Question: I finally got the behavior I want for vertically stacking components that have a preferred height that changes with time. But I needed to use MigLayout.
Is there a way to do this w/o MigLayout? (It's for a library and I don't want to force the dependency unless I have to)
Here's the behavior I'm looking for (which my test program achieves):

In vertical order, there's a resize button, "empty space" (well, a JLabel marked as such), a red rectangle, and a green square. The resize button has fixed height. The red square has a random size that can change at arbitrary times. The green square sets its preferred height to match its width, and I want to expand its width to fill the container. The empty space expands horizontally and vertically to fill the remaining space in the container.
What would work instead of MigLayout?
'''
import java.awt.Color;
import java.awt.Dimension;
import java.awt.FlowLayout;
import java.awt.FontMetrics;
import java.awt.Graphics;
import java.awt.event.ActionEvent;
import java.awt.event.ActionListener;
import java.awt.event.ComponentAdapter;
import java.awt.event.ComponentEvent;
import java.util.Random;
import javax.swing.BorderFactory;
import javax.swing.JButton;
import javax.swing.JFrame;
import javax.swing.JLabel;
import javax.swing.JPanel;
import net.miginfocom.swing.MigLayout;
public class AutoResizeDemo extends JPanel
{
static private class ResizingPanel extends JPanel
{
final private Color color;
private Dimension dpref = new Dimension(100,100);
@Override
protected void paintComponent(Graphics g) {
super.paintComponent(g);
int w = getWidth();
int h = getHeight();
g.setColor(this.color);
g.fillRect(0, 0, w, h);
g.setColor(Color.BLACK);
g.drawRect(0, 0, w-1, h-1);
String s = this.dpref.width+"x"+this.dpref.height;
FontMetrics fm = g.getFontMetrics();
g.drawString(s, 0, fm.getHeight());
}
public ResizingPanel(Color color, boolean isSquare)
{
this.color = color;
if (isSquare)
{
addComponentListener(new ComponentAdapter() {
@Override public void componentResized(ComponentEvent e) {
doResize(getWidth(), getWidth());
}
});
}
}
@Override public Dimension getPreferredSize() {
return this.dpref;
}
public void doResize(int w, int h)
{
this.dpref = new Dimension(w, h);
revalidate();
}
}
public AutoResizeDemo()
{
super(new MigLayout("","[grow]",""));
setPreferredSize(new Dimension(200, 800));
final ResizingPanel resizingPanelRandom = new ResizingPanel(Color.RED, false);
ResizingPanel resizingPanelSquare = new ResizingPanel(Color.GREEN, true);
JPanel buttonPanel = new JPanel(new FlowLayout());
final Random rand = new Random();
addButton(buttonPanel, "resize",new Runnable() {
@Override public void run() {
resizingPanelRandom.doResize(
rand.nextInt(100)+100,
rand.nextInt(100)+100
);
}
});
add(buttonPanel, "wrap");
JLabel spaceLabel = new JLabel("empty space");
spaceLabel.setBorder(BorderFactory.createLineBorder(Color.BLACK));
add(spaceLabel, "push, grow, wrap");
add(resizingPanelRandom, "wrap");
add(resizingPanelSquare,"pushx, growx, wrap");
}
private void addButton(JPanel panel, String title, final Runnable r) {
JButton button = new JButton(title);
button.addActionListener(new ActionListener() {
@Override public void actionPerformed(ActionEvent e) {
r.run();
}
});
panel.add(button);
}
public static void main(String[] args) {
JFrame frame = new JFrame(AutoResizeDemo.class.getSimpleName());
frame.setContentPane(new AutoResizeDemo());
frame.pack();
frame.setDefaultCloseOperation(JFrame.EXIT_ON_CLOSE);
frame.setVisible(true);
}
}
'''
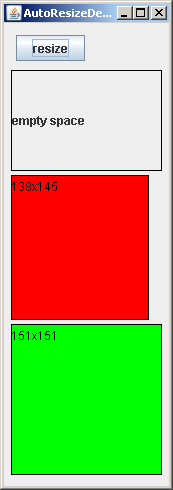
Answer: You can solve this using 'SpringLayout' by wiring all your compenents together and to the edges of their container.
left and top of the button panel to left and top of the container panel
left, right and bottom to the left, right and bottom of the container panel
left to left of container panel and bottom to top of the green panel
top to south of the button panel, left and right to left and right of the container panel, bottom to top of the red panel
I <URL>, there's it can't do.
'''
import java.awt.Color;
import java.awt.Dimension;
import java.awt.FlowLayout;
import java.awt.FontMetrics;
import java.awt.Graphics;
import java.awt.event.ActionEvent;
import java.awt.event.ActionListener;
import java.awt.event.ComponentAdapter;
import java.awt.event.ComponentEvent;
import java.util.Random;
import javax.swing.BorderFactory;
import javax.swing.JButton;
import javax.swing.JFrame;
import javax.swing.JLabel;
import javax.swing.JPanel;
import javax.swing.SpringLayout;
public class AutoResizeDemo2 extends JPanel {
static private class ResizingPanel extends JPanel {
final private Color color;
private Dimension dpref = new Dimension(100, 100);
@Override
protected void paintComponent(Graphics g) {
super.paintComponent(g);
int w = getWidth();
int h = getHeight();
g.setColor(this.color);
g.fillRect(0, 0, w, h);
g.setColor(Color.BLACK);
g.drawRect(0, 0, w - 1, h - 1);
String s = this.dpref.width + "x" + this.dpref.height;
FontMetrics fm = g.getFontMetrics();
g.drawString(s, 0, fm.getHeight());
}
public ResizingPanel(Color color, boolean isSquare) {
this.color = color;
if (isSquare) {
addComponentListener(new ComponentAdapter() {
@Override
public void componentResized(ComponentEvent e) {
doResize(getWidth(), getWidth());
}
});
}
}
@Override
public Dimension getPreferredSize() {
return this.dpref;
}
public void doResize(int w, int h) {
this.dpref = new Dimension(w, h);
revalidate();
}
}
public AutoResizeDemo2() {
SpringLayout layout = new SpringLayout();
setLayout(layout);
setPreferredSize(new Dimension(200, 800));
final ResizingPanel resizingPanelRandom = new ResizingPanel(Color.RED, false);
ResizingPanel resizingPanelSquare = new ResizingPanel(Color.GREEN, true);
JPanel buttonPanel = new JPanel(new FlowLayout());
final Random rand = new Random();
addButton(buttonPanel, "resize", new Runnable() {
@Override
public void run() {
resizingPanelRandom.doResize(rand.nextInt(100) + 100, rand.nextInt(100) + 100);
}
});
add(buttonPanel);
layout.putConstraint(SpringLayout.NORTH, buttonPanel, 5, SpringLayout.NORTH, this);
layout.putConstraint(SpringLayout.WEST, buttonPanel, 5, SpringLayout.WEST, this);
JLabel spaceLabel = new JLabel("empty space");
spaceLabel.setBorder(BorderFactory.createLineBorder(Color.BLACK));
add(resizingPanelSquare);
layout.putConstraint(SpringLayout.SOUTH, resizingPanelSquare, -5, SpringLayout.SOUTH, this);
layout.putConstraint(SpringLayout.WEST, resizingPanelSquare, 5, SpringLayout.WEST, this);
layout.putConstraint(SpringLayout.EAST, resizingPanelSquare, -5, SpringLayout.EAST, this);
add(resizingPanelRandom);
layout.putConstraint(SpringLayout.SOUTH, resizingPanelRandom, -5, SpringLayout.NORTH, resizingPanelSquare);
layout.putConstraint(SpringLayout.WEST, resizingPanelRandom, 5, SpringLayout.WEST, this);
add(spaceLabel);
layout.putConstraint(SpringLayout.NORTH, spaceLabel, 5, SpringLayout.SOUTH, buttonPanel);
layout.putConstraint(SpringLayout.WEST, spaceLabel, 5, SpringLayout.WEST, this);
layout.putConstraint(SpringLayout.EAST, spaceLabel, -5, SpringLayout.EAST, this);
layout.putConstraint(SpringLayout.SOUTH, spaceLabel, -5, SpringLayout.NORTH, resizingPanelRandom);
}
private void addButton(JPanel panel, String title, final Runnable r) {
JButton button = new JButton(title);
button.addActionListener(new ActionListener() {
@Override
public void actionPerformed(ActionEvent e) {
r.run();
}
});
panel.add(button);
}
public static void main(String[] args) {
JFrame frame = new JFrame(AutoResizeDemo2.class.getSimpleName());
frame.setContentPane(new AutoResizeDemo2());
frame.pack();
frame.setDefaultCloseOperation(JFrame.EXIT_ON_CLOSE);
frame.setVisible(true);
}
}
'''